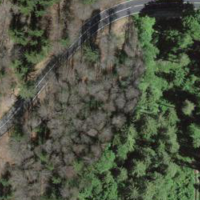
EUNIS habitat code: 41
Species observed at this site:
Campanula trachelium